Aerial crown-view tile of a tropical tree (Barro Colorado Island, Panama), acquired 20240918:
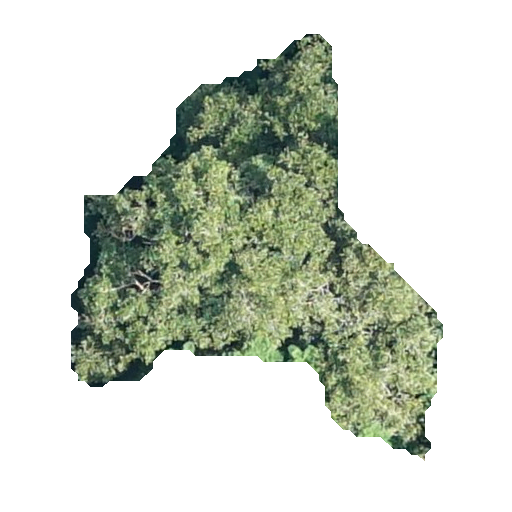
Species: Beilschmiedia tovarensis
GBIF accepted scientific name: Beilschmiedia tovarensis
Crown area: 129.972 m²